Field crop: tomato
Growth stage: 1
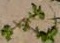
Species: portulaca